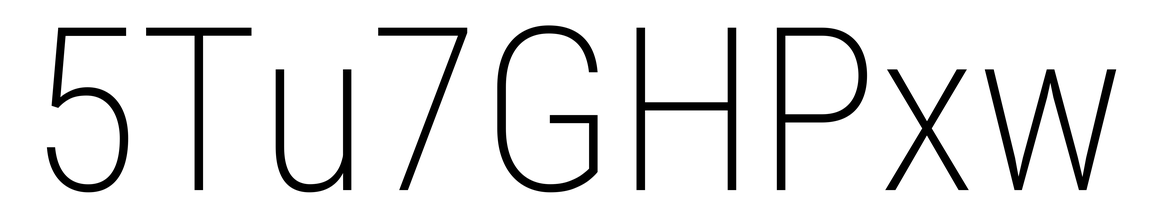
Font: Roboto_Condensed_ExtraLight